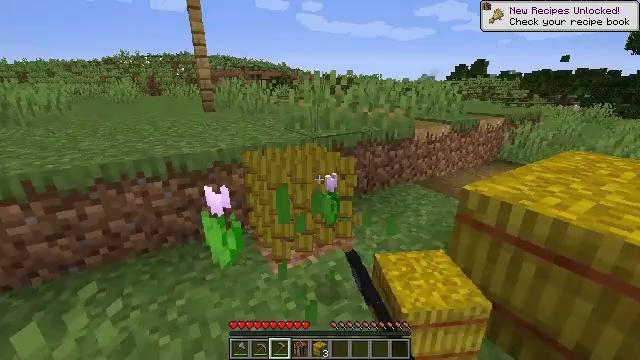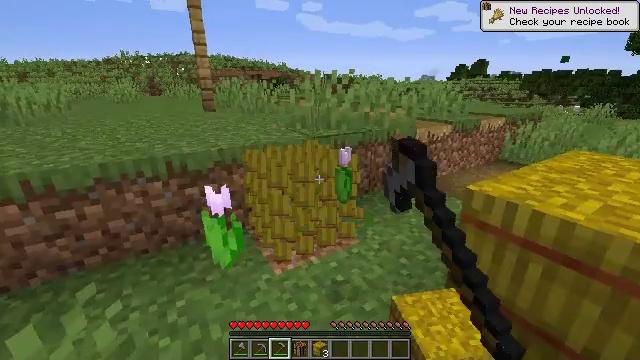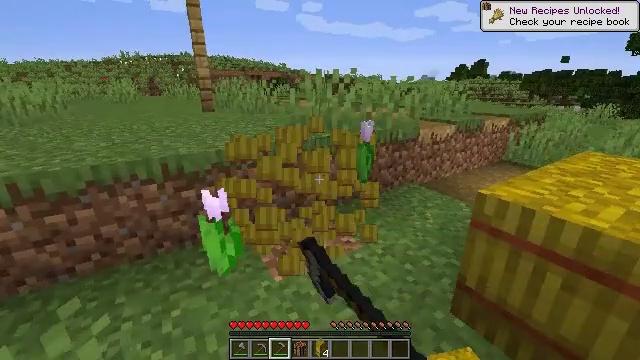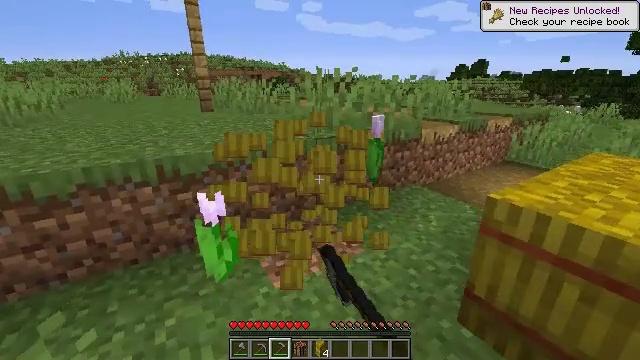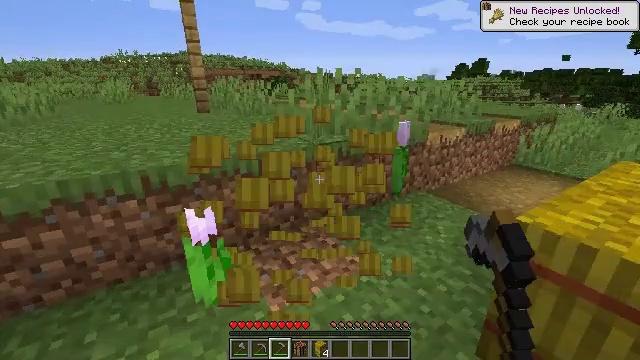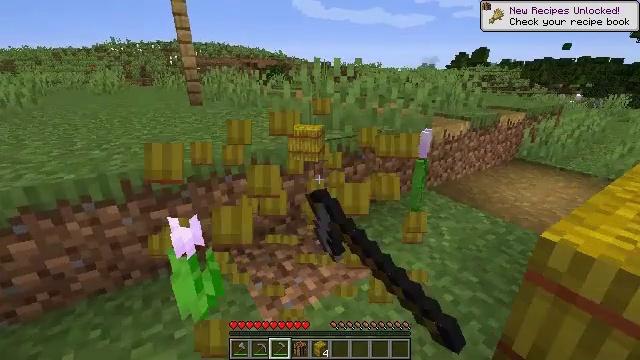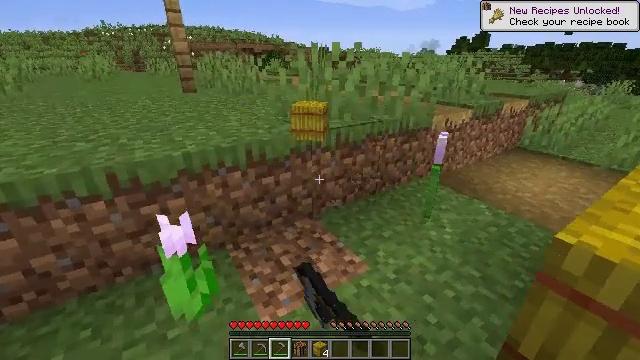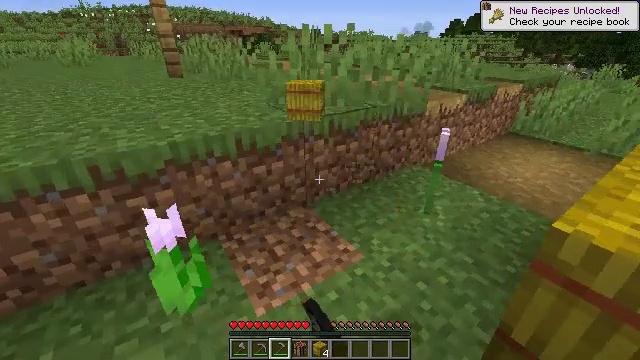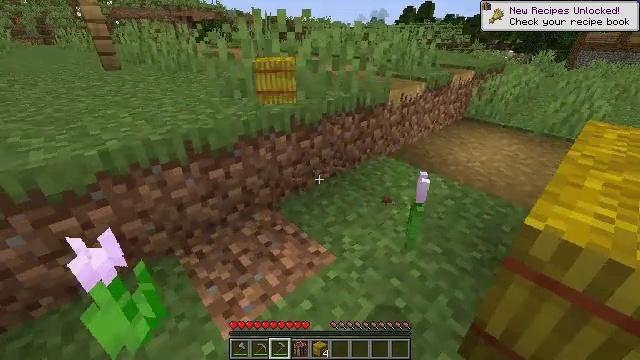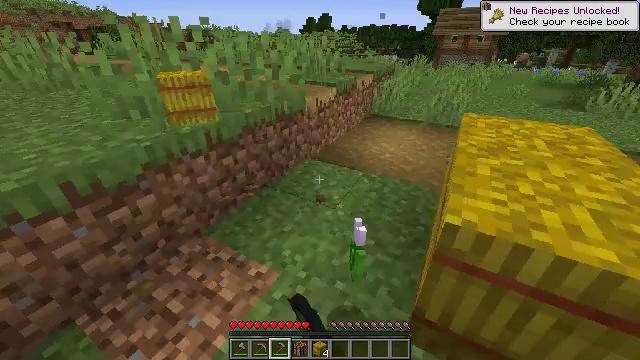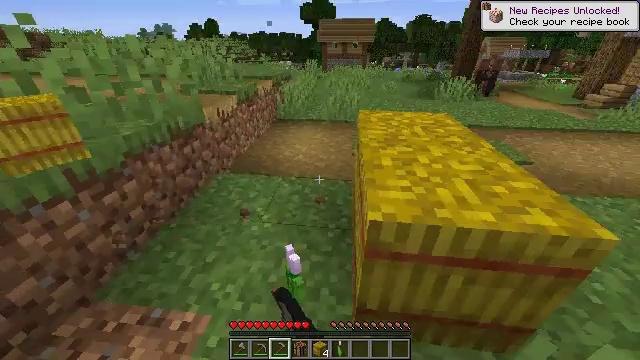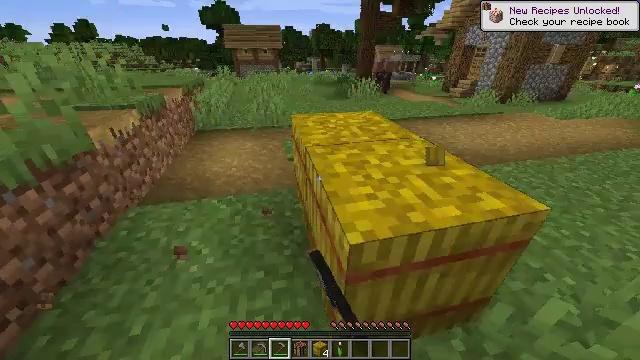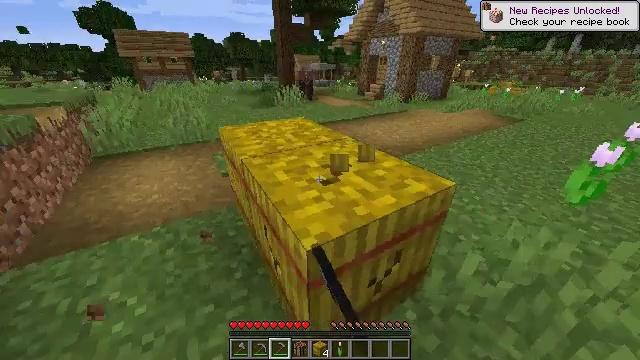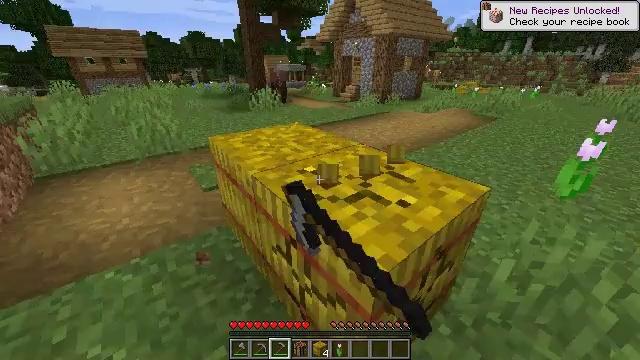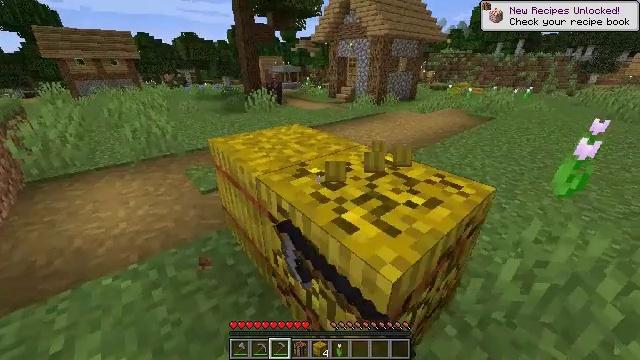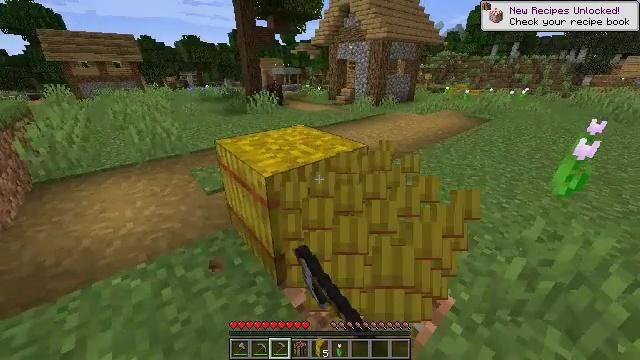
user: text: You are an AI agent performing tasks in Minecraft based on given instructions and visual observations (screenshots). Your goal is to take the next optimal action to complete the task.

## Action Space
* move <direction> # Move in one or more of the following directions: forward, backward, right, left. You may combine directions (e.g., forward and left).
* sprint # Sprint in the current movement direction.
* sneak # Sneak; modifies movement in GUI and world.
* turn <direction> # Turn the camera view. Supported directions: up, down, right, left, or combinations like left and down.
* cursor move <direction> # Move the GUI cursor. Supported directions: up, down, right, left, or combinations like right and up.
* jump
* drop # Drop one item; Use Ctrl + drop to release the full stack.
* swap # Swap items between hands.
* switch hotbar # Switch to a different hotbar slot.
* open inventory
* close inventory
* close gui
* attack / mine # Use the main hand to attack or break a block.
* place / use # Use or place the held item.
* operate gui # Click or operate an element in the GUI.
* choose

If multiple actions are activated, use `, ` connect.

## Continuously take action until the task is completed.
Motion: motion action
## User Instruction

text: Collect a hay block for crafting.
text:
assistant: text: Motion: attack / mine
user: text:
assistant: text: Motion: move forward, attack / mine
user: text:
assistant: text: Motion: move forward, attack / mine
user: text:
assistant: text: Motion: move forward, attack / mine
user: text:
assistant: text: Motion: move forward, turn down, attack / mine
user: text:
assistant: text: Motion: turn down, attack / mine
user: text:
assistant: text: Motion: turn right and down, attack / mine
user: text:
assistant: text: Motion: move forward, turn right and down, attack / mine
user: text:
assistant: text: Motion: move forward, turn right, attack / mine
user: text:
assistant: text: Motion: move forward, turn right, attack / mine
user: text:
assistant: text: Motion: move forward and move left, turn right, attack / mine
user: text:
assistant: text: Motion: move left, turn right and up, attack / mine
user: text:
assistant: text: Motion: turn right and up, attack / mine
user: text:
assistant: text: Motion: turn right, attack / mine
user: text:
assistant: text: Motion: attack / mine
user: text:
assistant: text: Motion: attack / mine
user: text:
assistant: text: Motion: turn right and down, attack / mine
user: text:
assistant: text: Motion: turn right and down, attack / mine
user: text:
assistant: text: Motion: attack / mine
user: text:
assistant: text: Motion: attack / mine
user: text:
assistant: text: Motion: turn left and up, attack / mine
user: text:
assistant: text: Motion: turn left, attack / mine
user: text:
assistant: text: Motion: attack / mine
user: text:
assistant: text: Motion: attack / mine
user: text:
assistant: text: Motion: move forward, attack / mine
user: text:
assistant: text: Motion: move forward, attack / mine
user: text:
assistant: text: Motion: move forward, attack / mine
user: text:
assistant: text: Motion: move forward, sprint, attack / mine
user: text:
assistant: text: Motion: move forward, sprint, attack / mine
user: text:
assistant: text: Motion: move forward, sprint, attack / mine